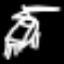
Label: bed